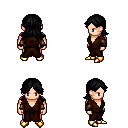
a pixel art fantasy rpg character, male body template, human, light skin, brown robe, teal pants, black loose hair, cloth bracers, gold boots, four views (front, back, left, right), 2x2 character sprite sheet, small pixel art, hard edges, no anti-aliasing